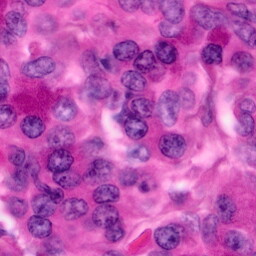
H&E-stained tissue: Pancreatic